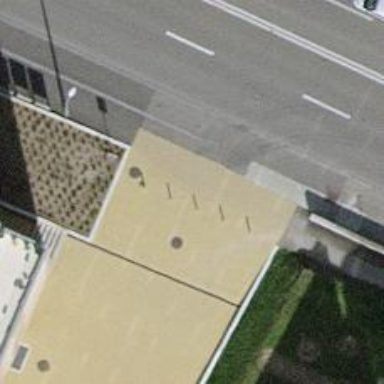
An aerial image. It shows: Bollard barrier.